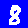
Digit: 8